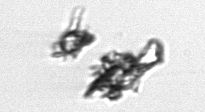
Label: Thalassiosira_TAG_external_detritus